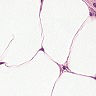
Metastatic tissue present: no